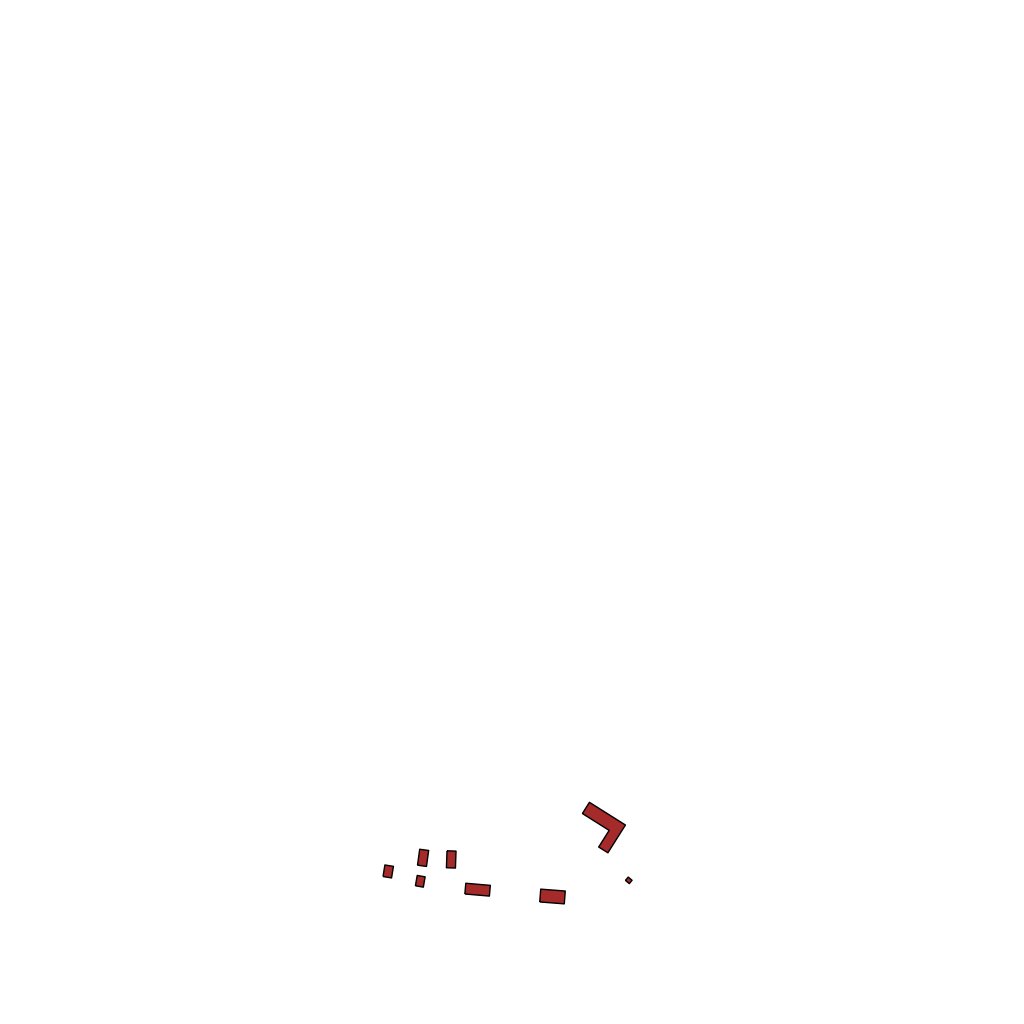
Tags: overhead vector_map, recreation, individual_rise, density_1, Facility, 1.0 km²